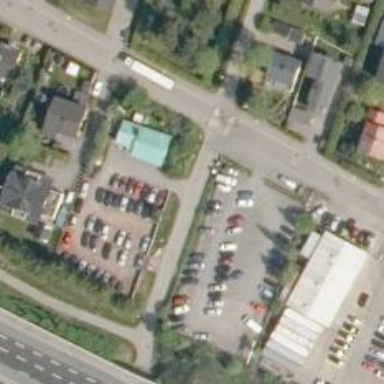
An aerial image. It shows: Asphalt cycleway.